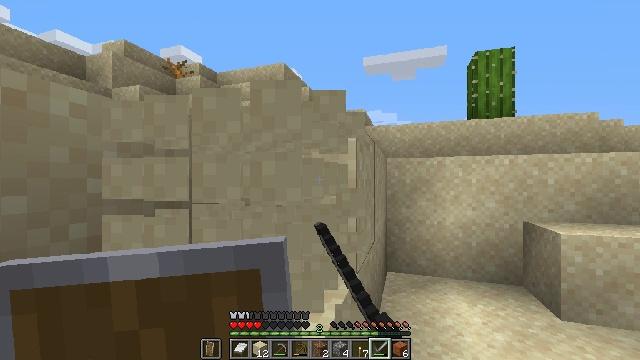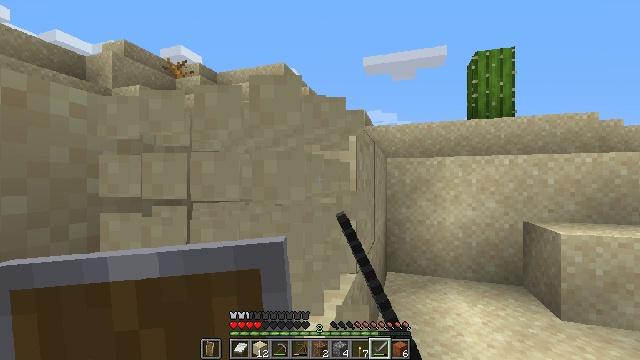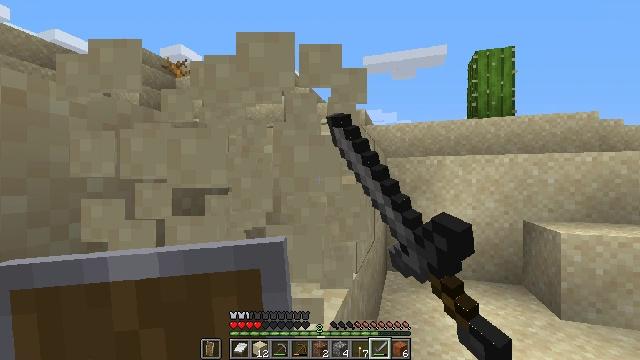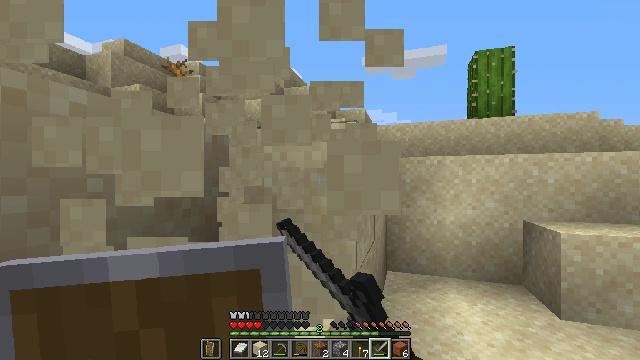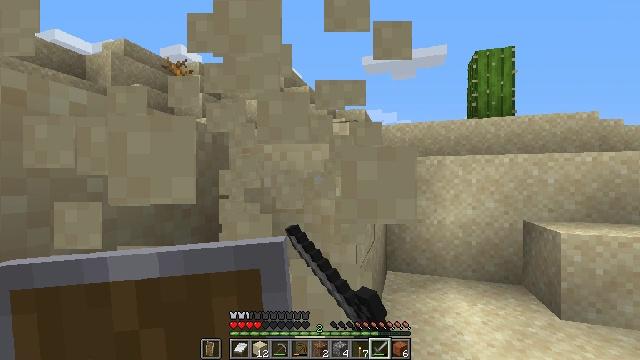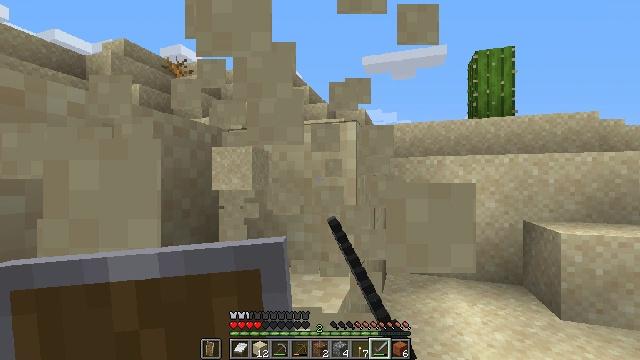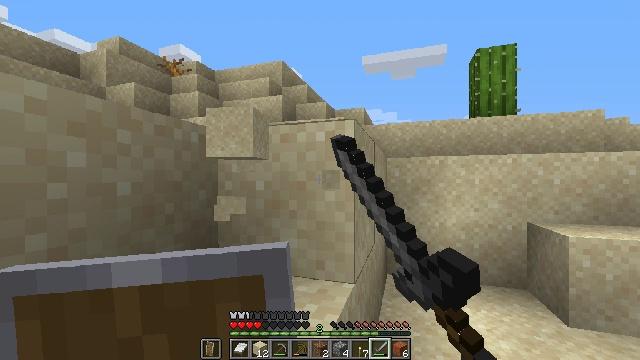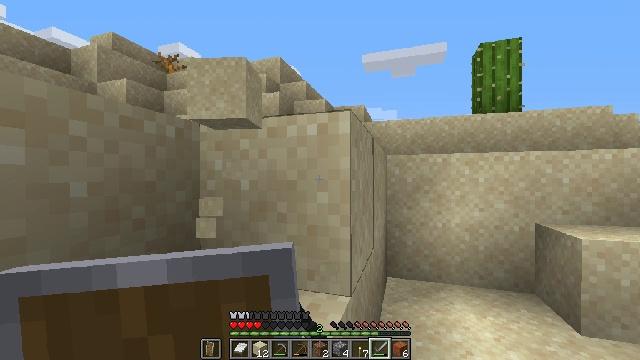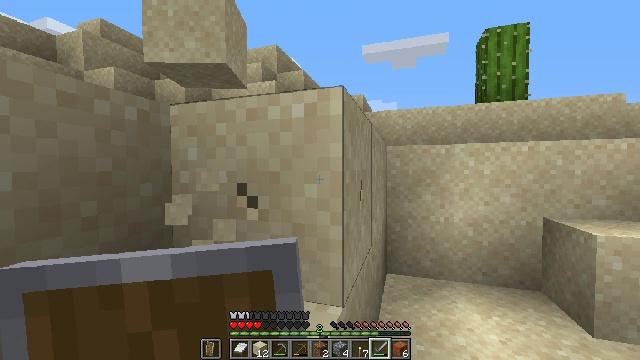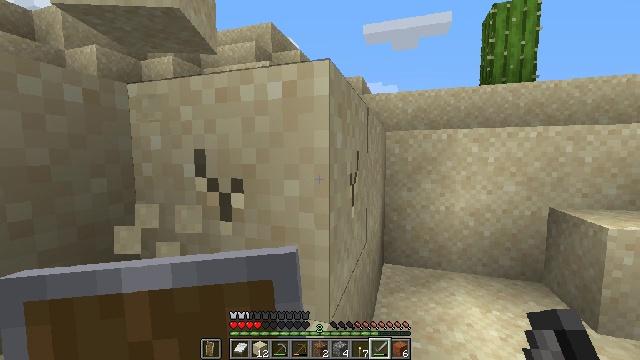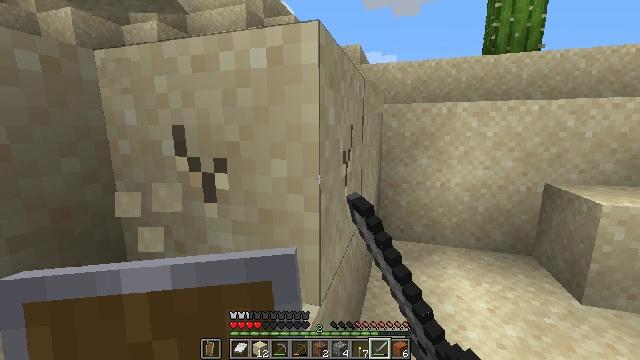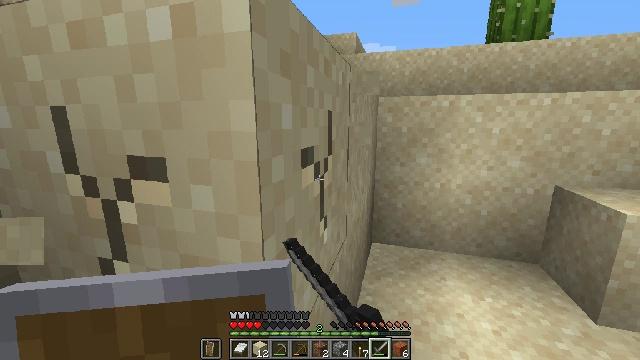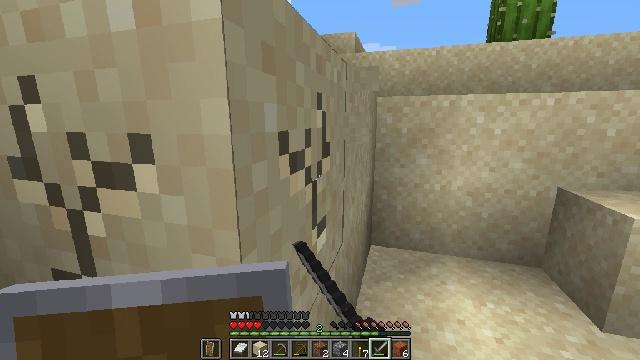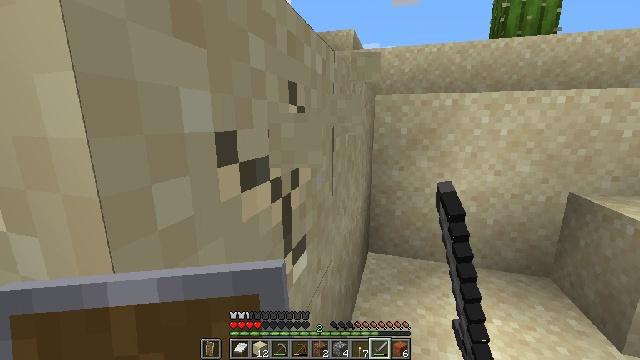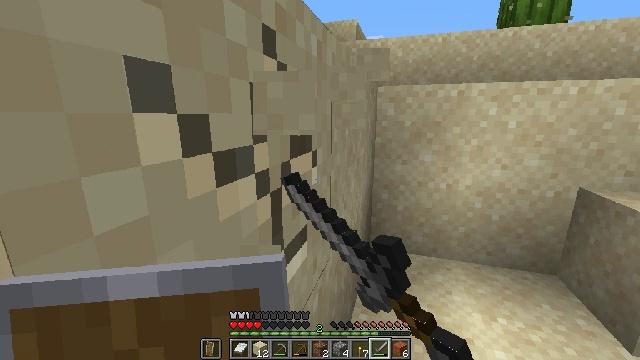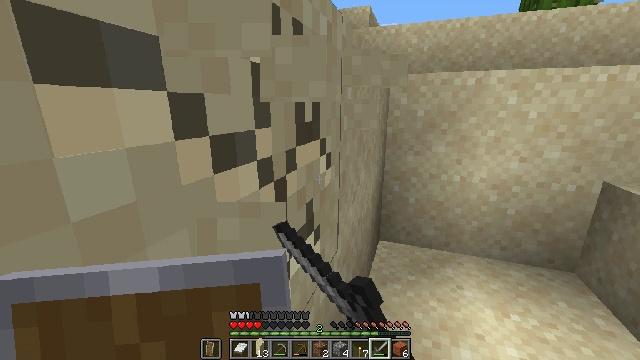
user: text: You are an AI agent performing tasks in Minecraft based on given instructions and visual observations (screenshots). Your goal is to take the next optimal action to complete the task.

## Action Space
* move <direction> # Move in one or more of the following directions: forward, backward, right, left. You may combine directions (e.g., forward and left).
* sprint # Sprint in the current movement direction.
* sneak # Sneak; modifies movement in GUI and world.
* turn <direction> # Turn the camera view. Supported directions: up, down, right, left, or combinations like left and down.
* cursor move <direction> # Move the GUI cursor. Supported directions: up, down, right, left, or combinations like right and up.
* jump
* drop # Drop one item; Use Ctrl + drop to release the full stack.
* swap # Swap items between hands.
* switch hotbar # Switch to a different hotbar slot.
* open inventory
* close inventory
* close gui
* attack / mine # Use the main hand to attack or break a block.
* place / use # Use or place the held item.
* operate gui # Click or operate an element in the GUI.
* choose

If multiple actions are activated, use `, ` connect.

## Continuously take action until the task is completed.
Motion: motion action
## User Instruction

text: Dig up some sand.
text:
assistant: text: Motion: attack / mine
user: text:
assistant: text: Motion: attack / mine
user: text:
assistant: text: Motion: attack / mine
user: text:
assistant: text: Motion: attack / mine
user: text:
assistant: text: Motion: move forward, attack / mine
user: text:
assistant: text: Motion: move forward, attack / mine
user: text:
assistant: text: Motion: move forward, attack / mine
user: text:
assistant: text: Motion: move forward, turn down, attack / mine
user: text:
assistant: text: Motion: move forward, turn down, attack / mine
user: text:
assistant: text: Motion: move forward, turn down, attack / mine
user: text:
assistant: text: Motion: move forward, turn down, attack / mine
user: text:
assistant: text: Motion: move forward, attack / mine
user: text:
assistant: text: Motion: attack / mine
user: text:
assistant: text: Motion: turn down, attack / mine
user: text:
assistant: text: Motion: turn left and down, attack / mine
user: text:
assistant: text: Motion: turn left and down, attack / mine
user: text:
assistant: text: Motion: turn left and down, attack / mine
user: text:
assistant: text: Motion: turn left and down, attack / mine
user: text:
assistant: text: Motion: turn left and down, attack / mine
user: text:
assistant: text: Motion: attack / mine
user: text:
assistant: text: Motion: attack / mine
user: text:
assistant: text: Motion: attack / mine
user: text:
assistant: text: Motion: attack / mine
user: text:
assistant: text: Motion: attack / mine
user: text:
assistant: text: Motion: attack / mine
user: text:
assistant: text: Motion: attack / mine
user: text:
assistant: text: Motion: attack / mine
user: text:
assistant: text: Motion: attack / mine
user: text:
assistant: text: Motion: attack / mine
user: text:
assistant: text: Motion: attack / mine